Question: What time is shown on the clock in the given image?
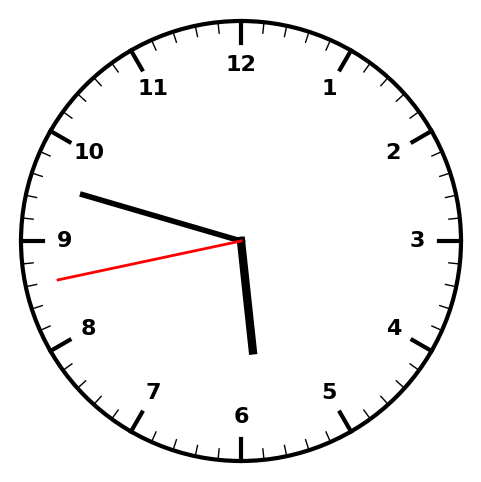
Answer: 05:47:43